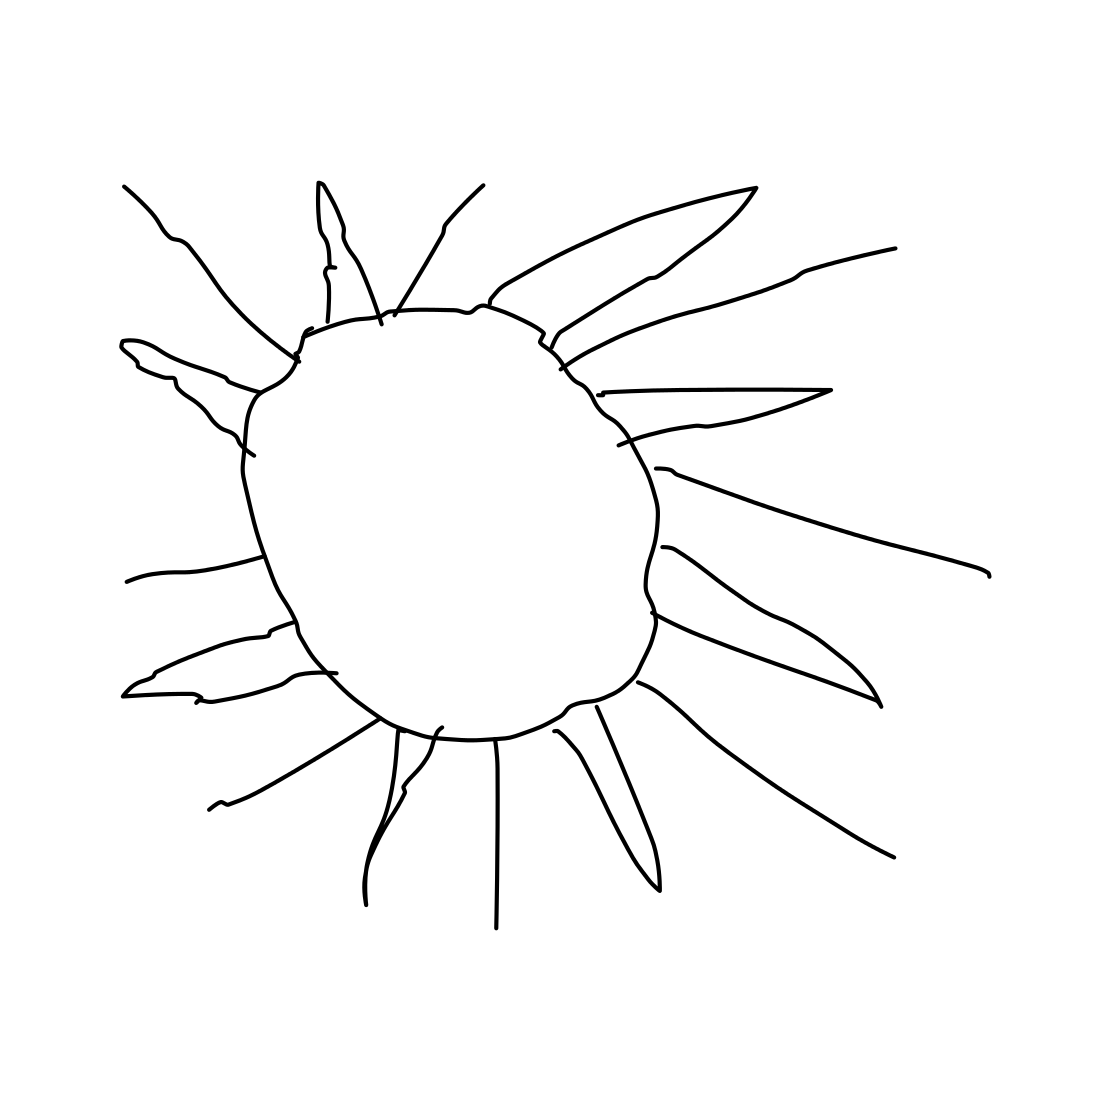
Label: sun